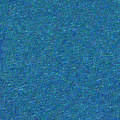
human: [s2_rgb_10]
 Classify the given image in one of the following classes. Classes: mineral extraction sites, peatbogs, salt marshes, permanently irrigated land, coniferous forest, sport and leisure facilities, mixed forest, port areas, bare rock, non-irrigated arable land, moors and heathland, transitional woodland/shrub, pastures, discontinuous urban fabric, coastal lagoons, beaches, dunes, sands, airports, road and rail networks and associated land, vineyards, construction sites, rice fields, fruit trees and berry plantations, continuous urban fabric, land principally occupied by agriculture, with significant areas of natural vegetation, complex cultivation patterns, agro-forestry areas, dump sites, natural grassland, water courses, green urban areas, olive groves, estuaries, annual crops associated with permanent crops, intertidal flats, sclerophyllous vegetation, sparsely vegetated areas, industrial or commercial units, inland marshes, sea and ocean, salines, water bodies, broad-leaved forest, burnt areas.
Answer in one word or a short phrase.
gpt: sea and ocean